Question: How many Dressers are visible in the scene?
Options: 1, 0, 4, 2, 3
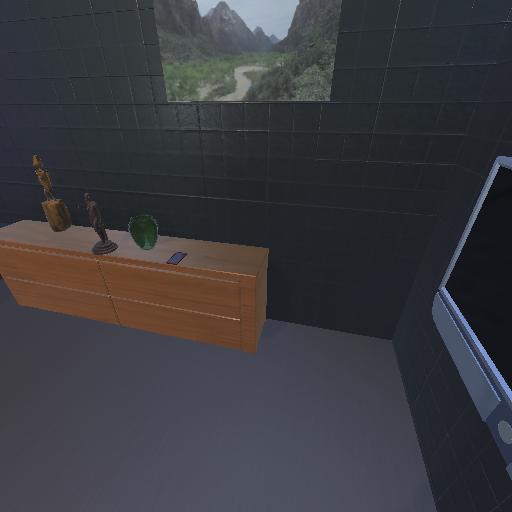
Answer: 1